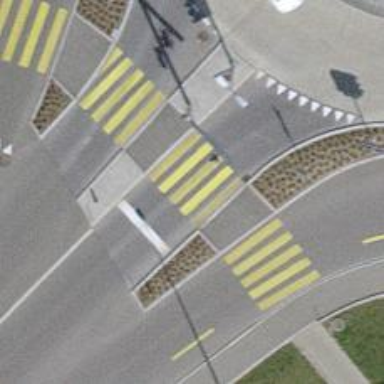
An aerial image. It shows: Uncontrolled zebra crossing with traffic signals.